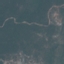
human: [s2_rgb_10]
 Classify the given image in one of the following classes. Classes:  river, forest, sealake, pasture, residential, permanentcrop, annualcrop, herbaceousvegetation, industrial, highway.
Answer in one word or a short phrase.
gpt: HerbaceousVegetation